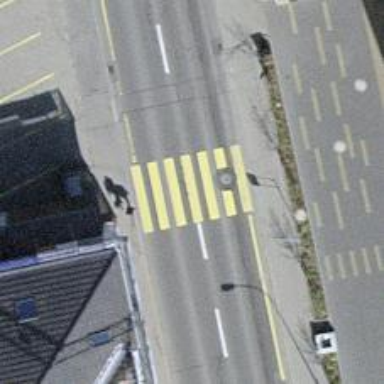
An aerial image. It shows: Uncontrolled zebra crossing on the road.